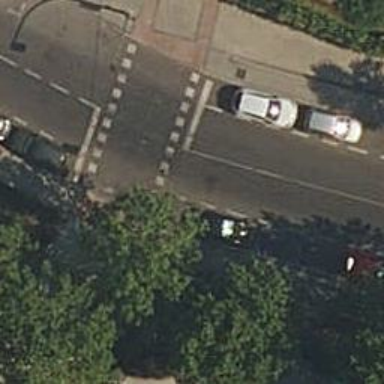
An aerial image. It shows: Road with traffic signals at the crossing.